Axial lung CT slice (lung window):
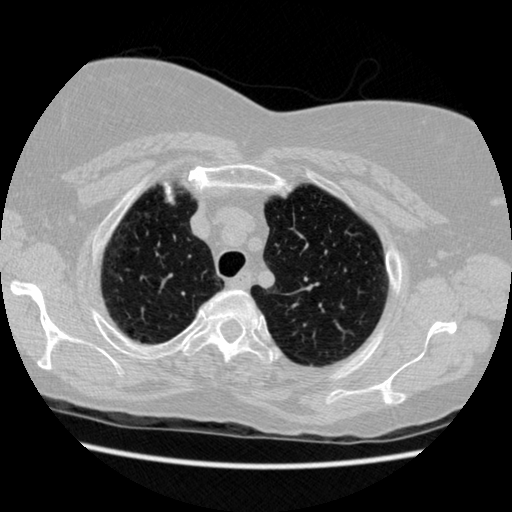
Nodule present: no